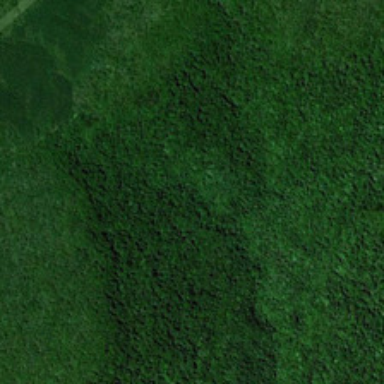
Many green trees are in a forest .